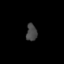
Tissue: lung
Cell type: Epithelial cells
Senescence score: 0.1293
Nuclear area (px): 180
Mean DAPI intensity: 69.7